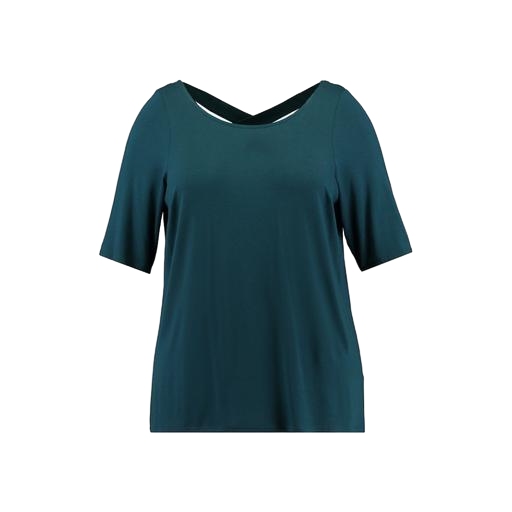
blue plus size printed t-shirt only macy, green plus size mock-neck top only macy, short-sleeve top only macy, white background